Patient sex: F
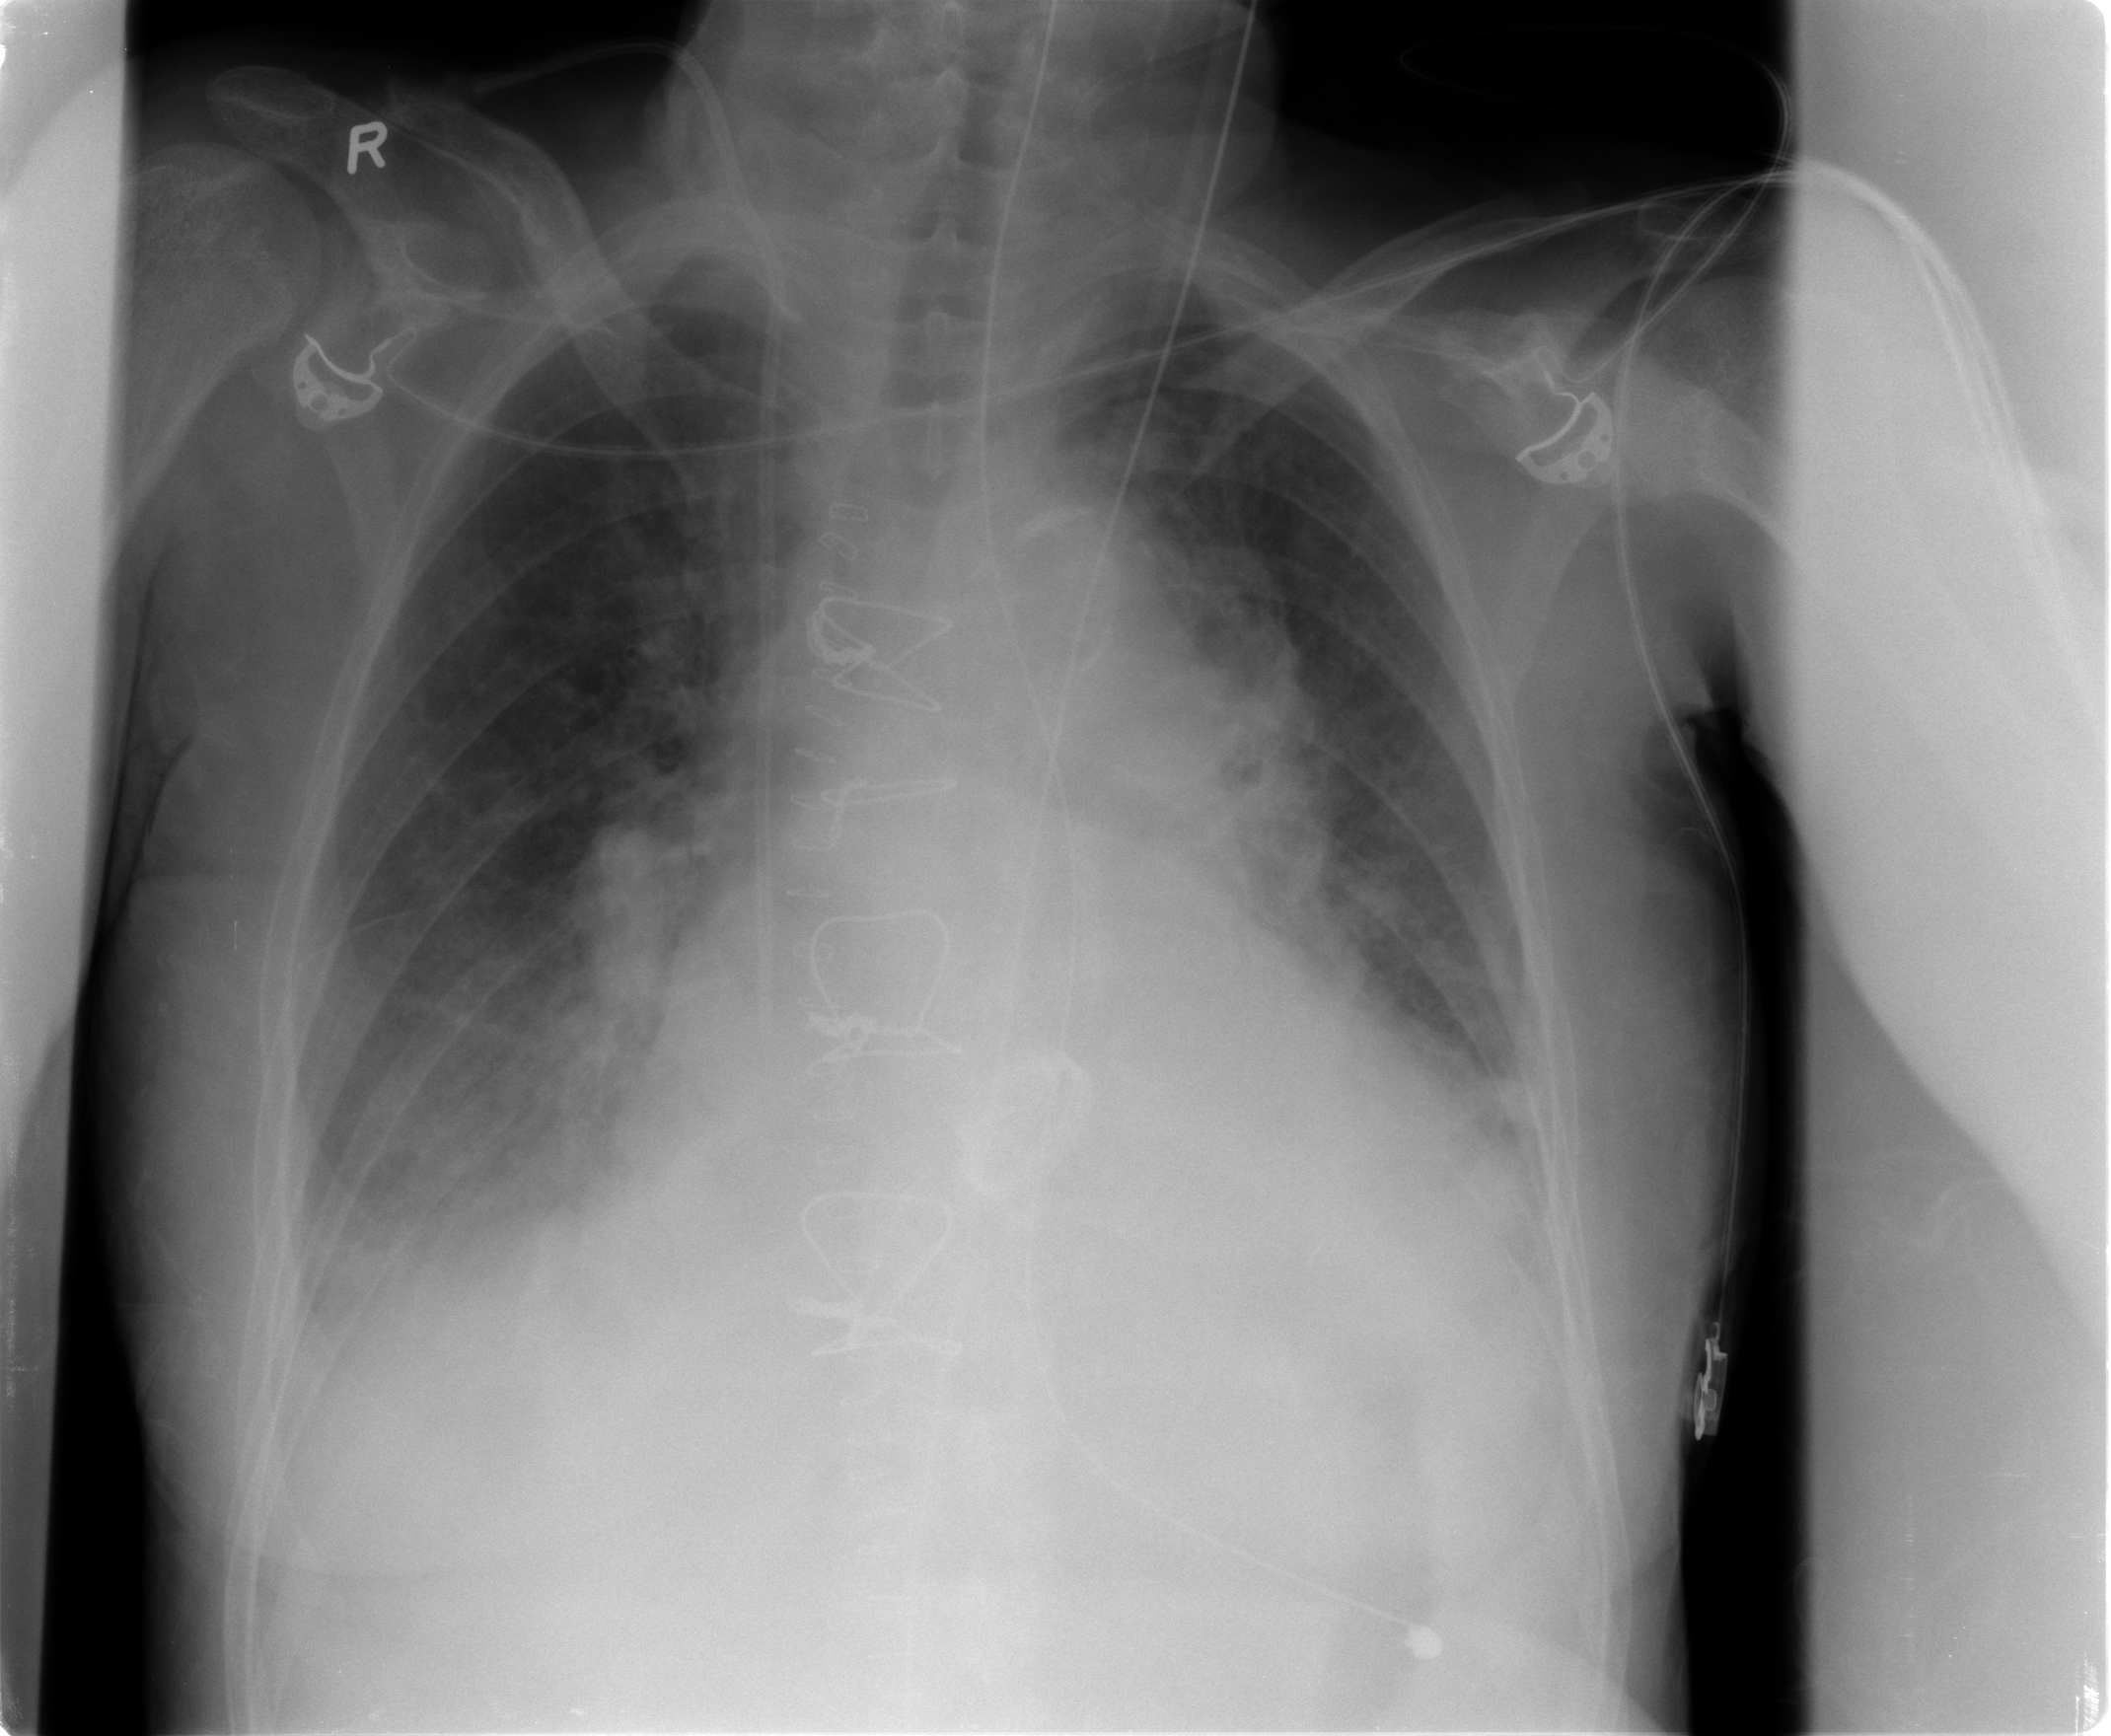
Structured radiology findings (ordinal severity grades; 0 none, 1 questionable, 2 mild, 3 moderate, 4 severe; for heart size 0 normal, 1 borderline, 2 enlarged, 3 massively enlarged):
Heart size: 2
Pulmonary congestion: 2
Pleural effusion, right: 2
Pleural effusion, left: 1
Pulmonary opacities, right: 1
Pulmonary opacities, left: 2
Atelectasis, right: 2
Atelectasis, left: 2